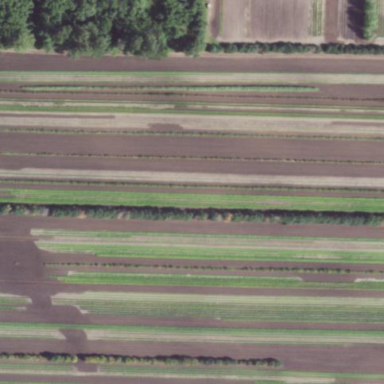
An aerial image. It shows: Plant nursery specializing in trees.